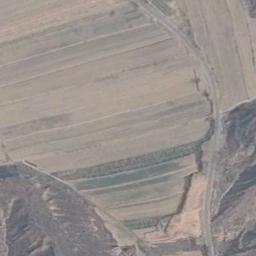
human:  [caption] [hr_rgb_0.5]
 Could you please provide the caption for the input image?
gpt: There is a winding path between the terraces .

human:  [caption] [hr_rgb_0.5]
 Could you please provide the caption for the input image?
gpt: There are many green plants on the terrace .

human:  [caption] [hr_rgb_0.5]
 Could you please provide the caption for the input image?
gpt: A large layer of brown and green mixed terraces with several winding narrow paths .

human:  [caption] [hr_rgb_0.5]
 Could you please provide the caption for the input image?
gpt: There are bare and green terrace .

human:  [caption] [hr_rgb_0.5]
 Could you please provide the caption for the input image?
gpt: There are some green terraces arranged neatly .